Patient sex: F
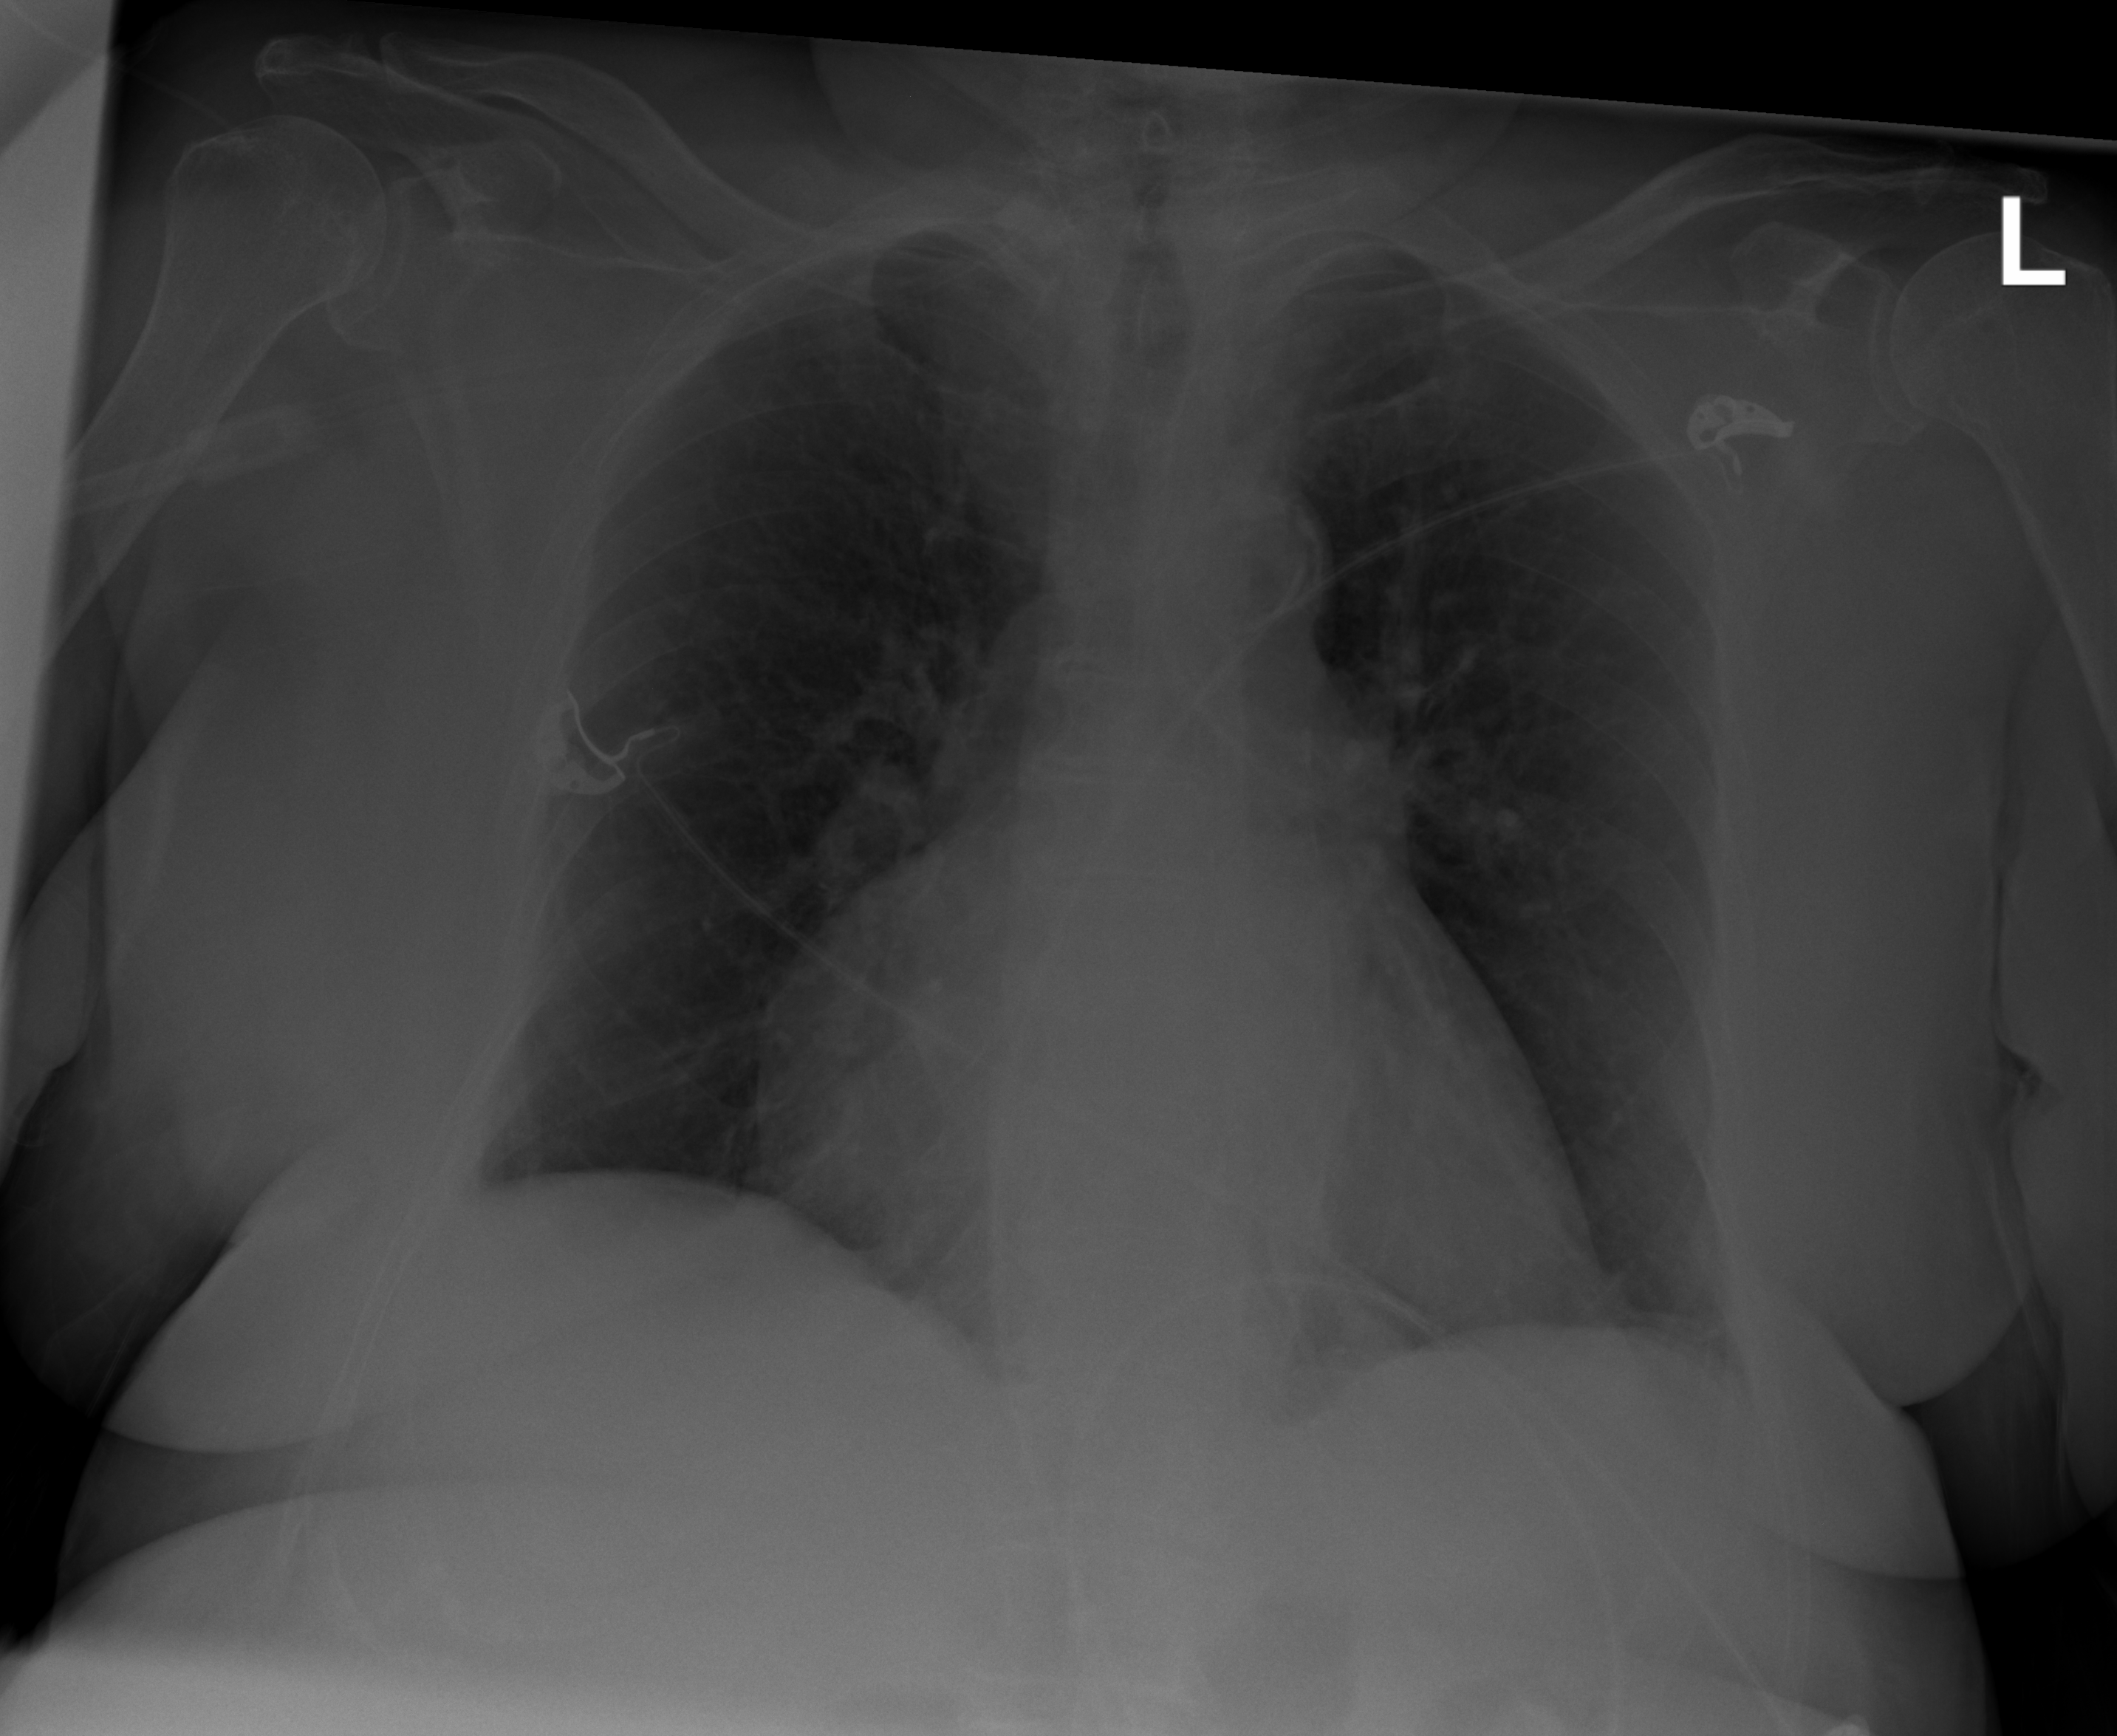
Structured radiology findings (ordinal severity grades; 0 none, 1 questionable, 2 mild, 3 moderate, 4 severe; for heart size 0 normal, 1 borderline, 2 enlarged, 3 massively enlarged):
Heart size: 2
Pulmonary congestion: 1
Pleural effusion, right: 1
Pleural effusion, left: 0
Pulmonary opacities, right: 0
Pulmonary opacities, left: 0
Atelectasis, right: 1
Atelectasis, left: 2